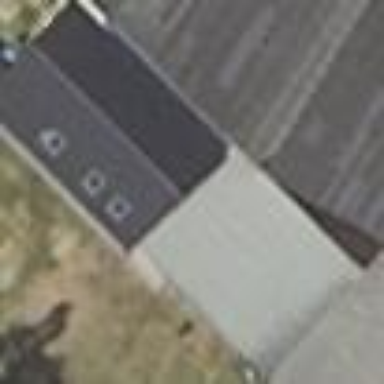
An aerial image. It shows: Shed.